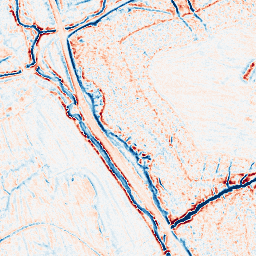
Category: edge_preserving
Decomposition family: bilateral
Decomposition parameters: d: 9
sigma_color: 25
sigma_space: 50
Upsampling method: regularized
Upsampling parameters: scale: 4
lambda_reg: 0.01
Upsampling scale: 4